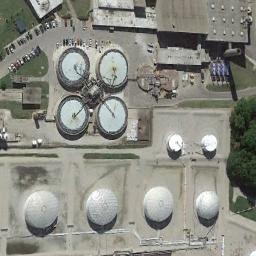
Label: storage_tank